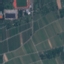
Land use / land cover: PermanentCrop